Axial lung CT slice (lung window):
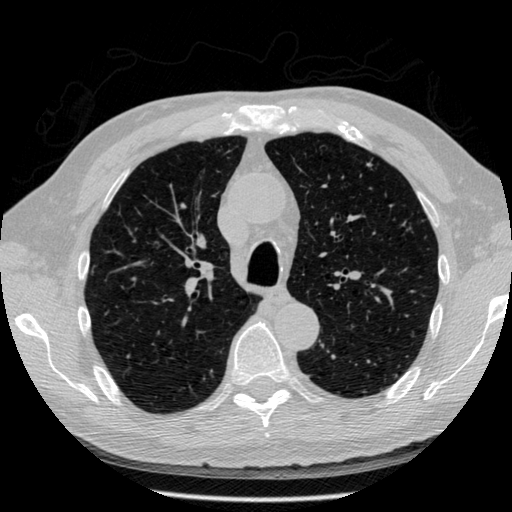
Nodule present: yes
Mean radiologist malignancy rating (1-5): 2